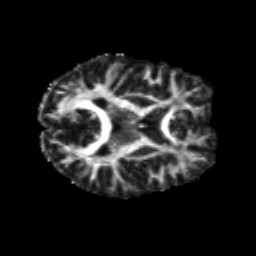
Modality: FA
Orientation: axial
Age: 33
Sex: female
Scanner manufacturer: siemens
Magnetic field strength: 3 T
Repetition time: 8.8 s
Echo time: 0.085 s